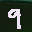
Label: 9